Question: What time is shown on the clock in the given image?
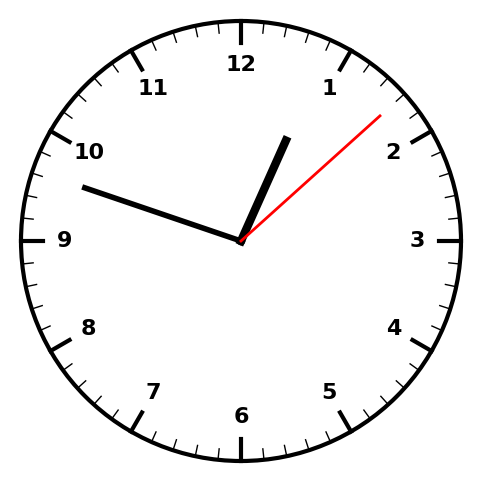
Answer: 12:48:08